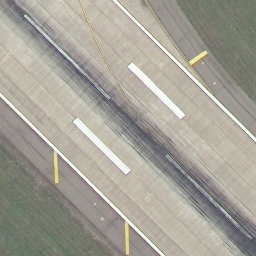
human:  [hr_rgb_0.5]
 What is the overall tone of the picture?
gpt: runway